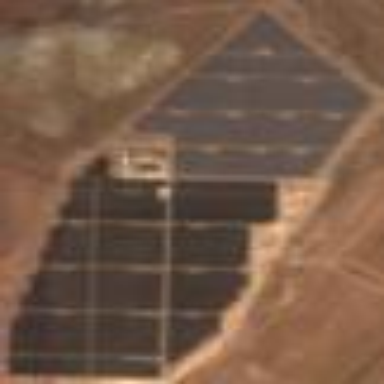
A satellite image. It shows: Solar power plant with photovoltaic panels generating electricity. The plant is enclosed by fence.